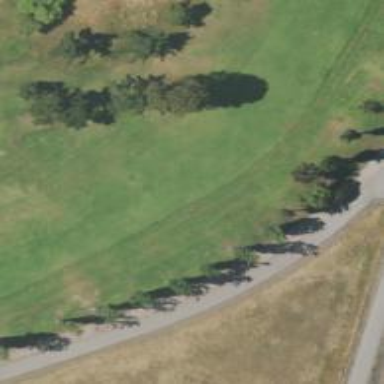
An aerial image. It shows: Golf hole.